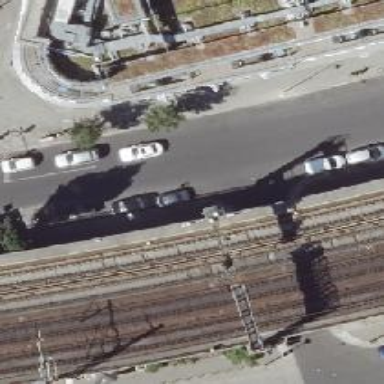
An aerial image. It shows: Viaduct bridge carrying electrified light rail track with ballastless construction.